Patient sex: M
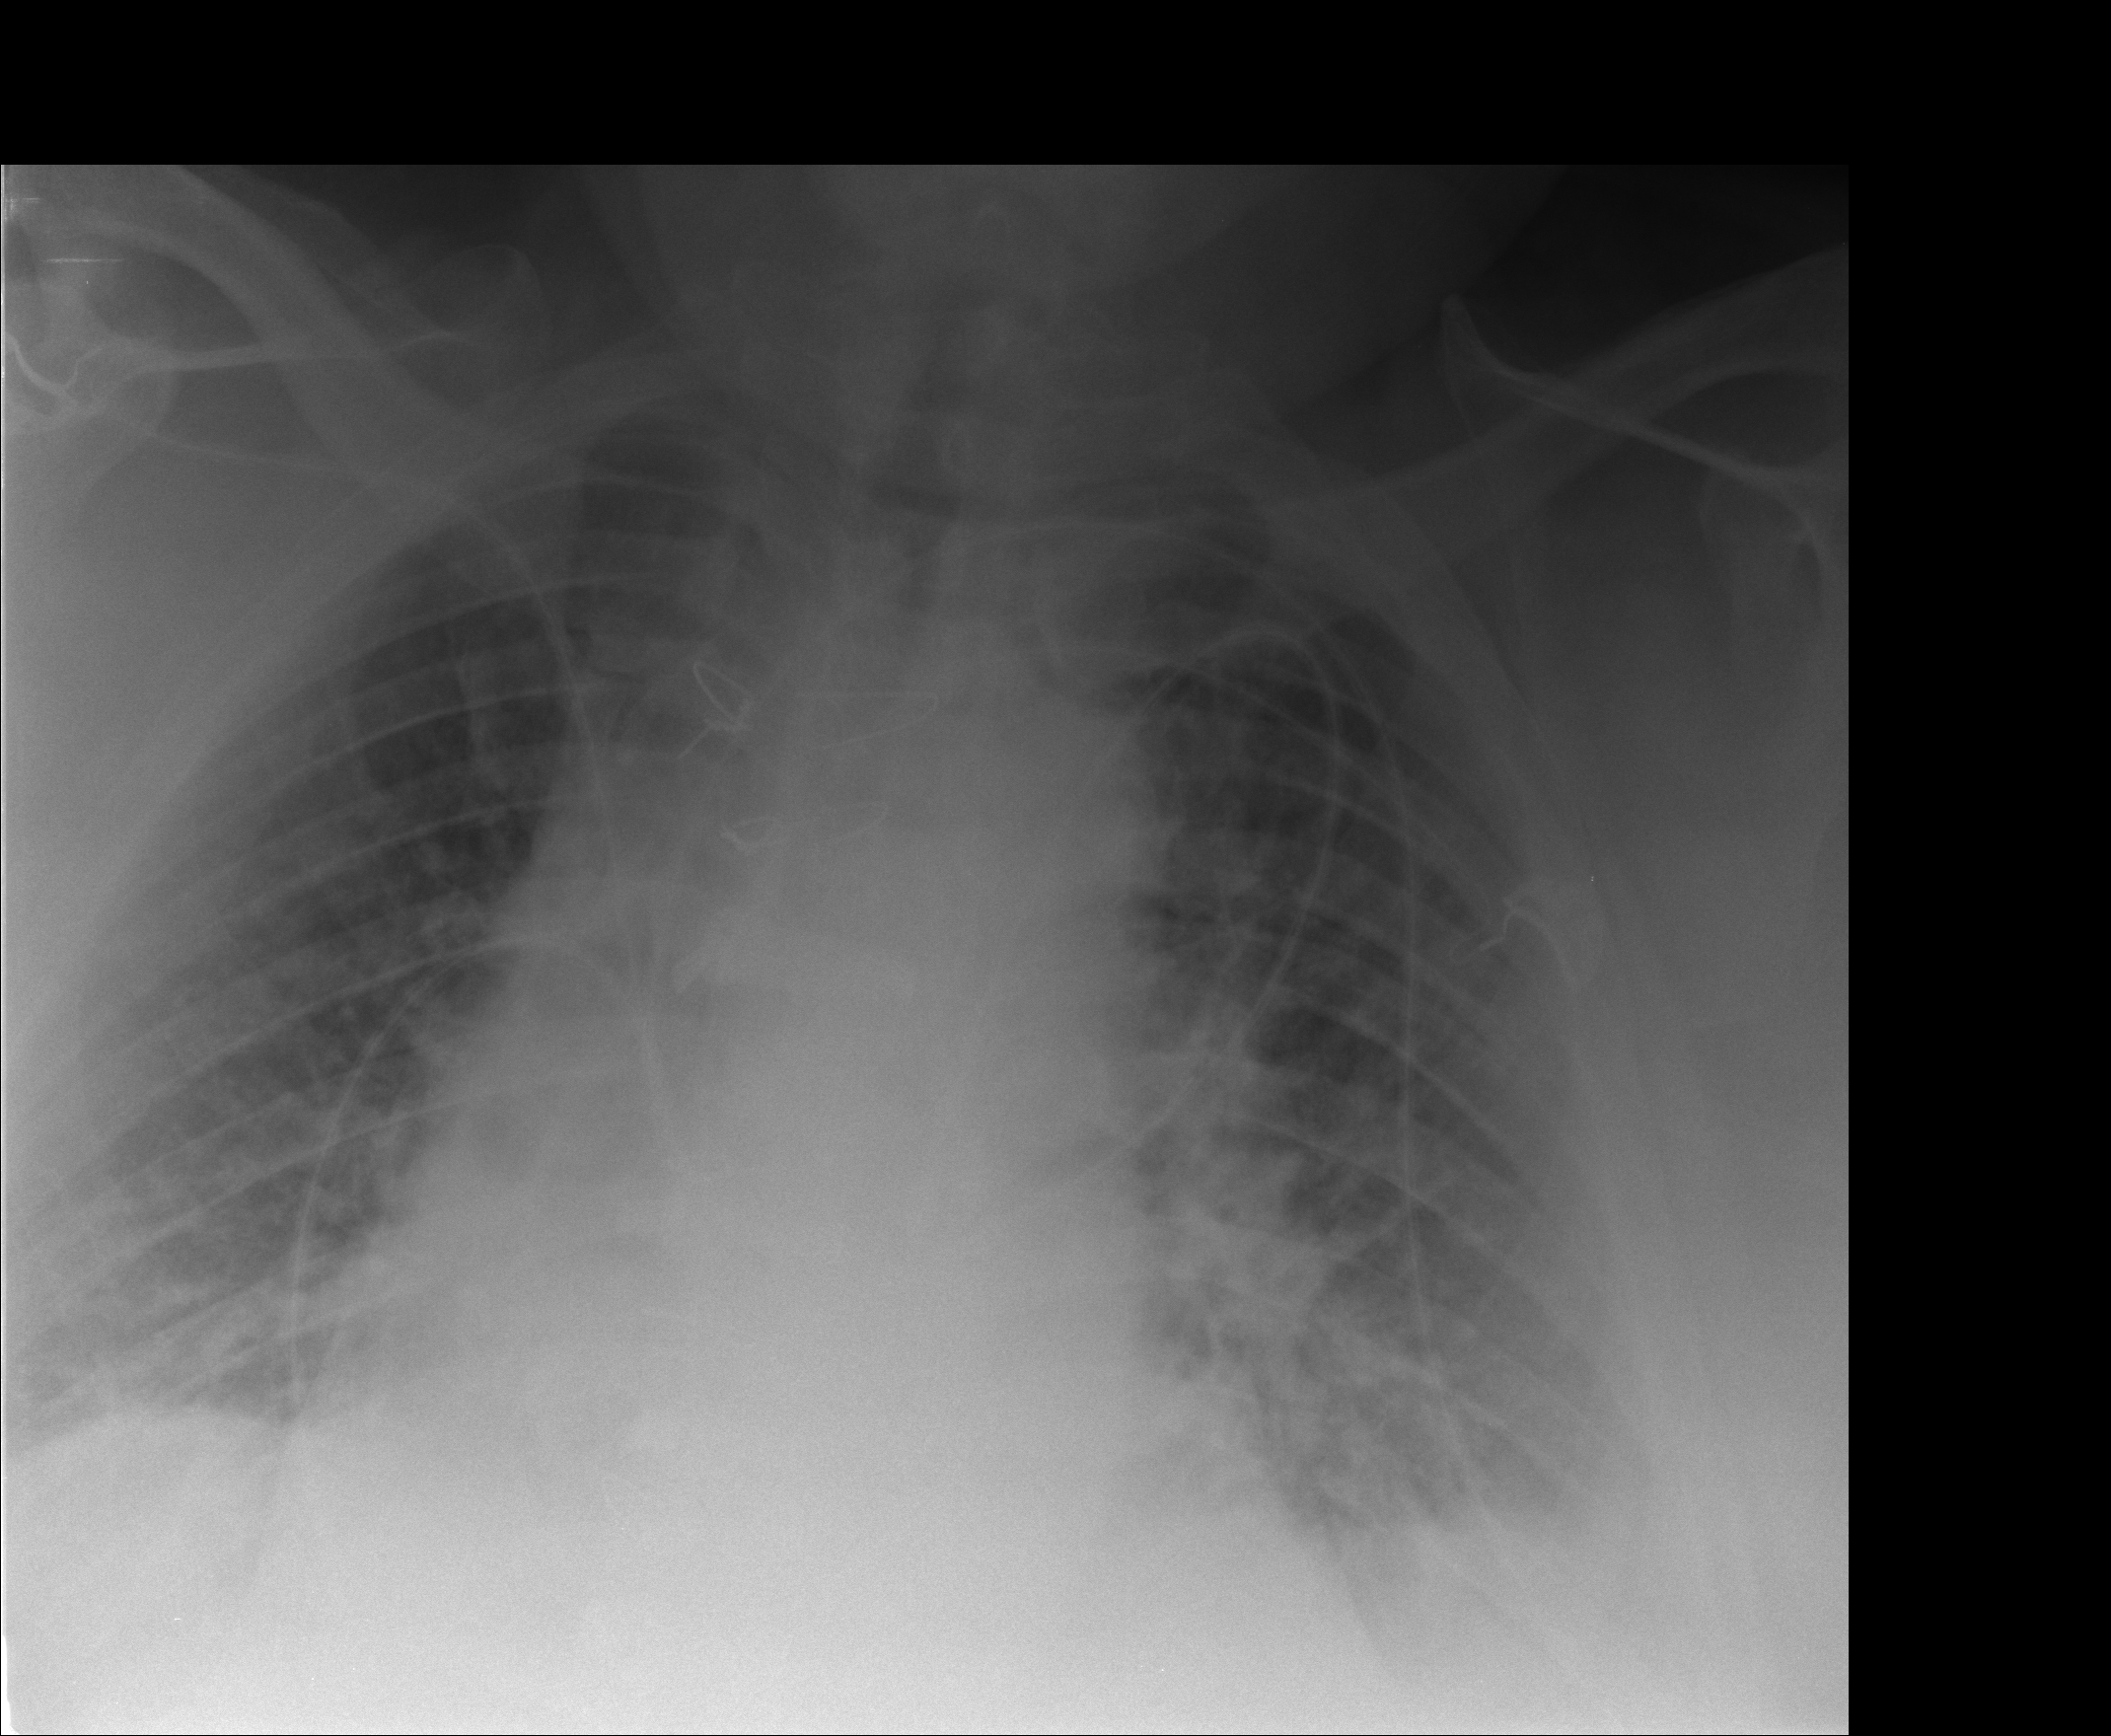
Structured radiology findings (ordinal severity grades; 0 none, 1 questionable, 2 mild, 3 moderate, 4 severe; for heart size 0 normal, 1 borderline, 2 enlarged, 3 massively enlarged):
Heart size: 2
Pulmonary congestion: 2
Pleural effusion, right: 0
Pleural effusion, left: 2
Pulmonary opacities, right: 2
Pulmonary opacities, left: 2
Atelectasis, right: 1
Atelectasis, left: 1